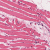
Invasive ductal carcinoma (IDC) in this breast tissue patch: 0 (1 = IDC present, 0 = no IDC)